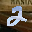
Label: 2